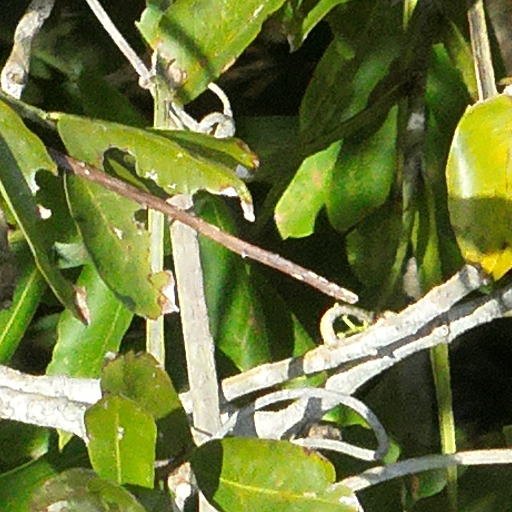
Species: Dipteryx oleifera
GBIF accepted scientific name: Dipteryx oleifera
Crown area (m\u00b2): 730.278